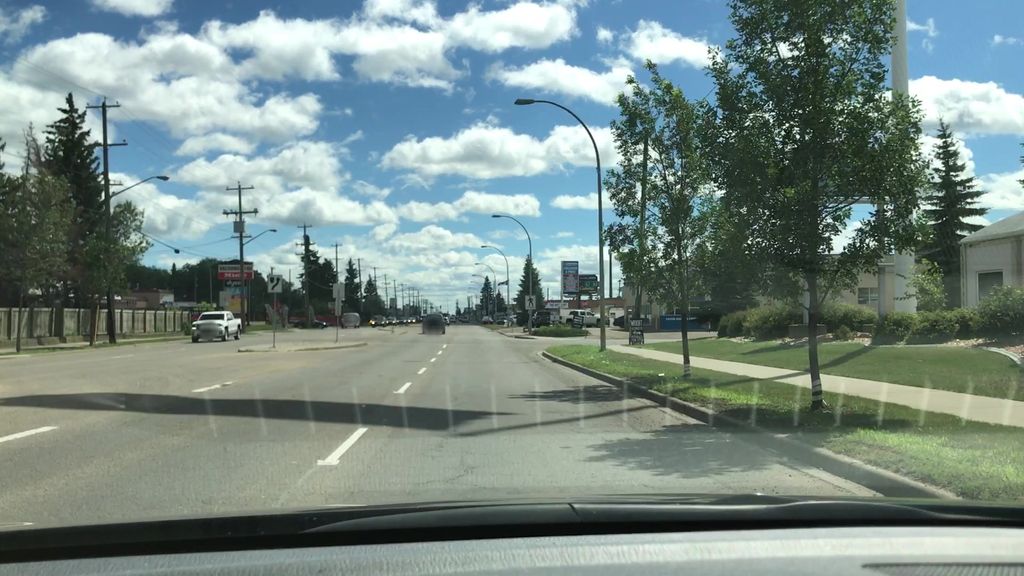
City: edmonton